Question: So I'm trying to do something "simple" like the mails app where my UITableVieCell subclass tells the user how many items belong in that object. So once I grab my cell, I do this:
'''
if ([map.locations count] > 0) {
UIView *locationsView = [[UIView alloc] initWithFrame:CGRectMake(0, 0, LOCATIONS_VIEW_LENGTH, LOCATIONS_VIEW_LENGTH)]; // LOCATIONS_VIEW_LENGTH is 20.0
locationsView.frame = CGRectMake((cell.contentView.frame.size.width - 45), (cell.contentView.frame.size.height - locationsView.frame.size.height) / 2, LOCATIONS_VIEW_LENGTH, LOCATIONS_VIEW_LENGTH);
locationsView.layer.backgroundColor = [UIColor grayColor].CGColor;
[locationsView.layer setCornerRadius:3];
UIFont *arialFont = [UIFont systemFontOfSize:12.0];
NSString *locationsText = [NSString stringWithFormat:@"%i", [map.locations count]];
CGSize locationsLabelSize = [locationsText sizeWithFont:arialFont constrainedToSize:locationsView.frame.size lineBreakMode:UILineBreakModeTailTruncation];
UILabel *numLocationsLabel = [[UILabel alloc] initWithFrame:CGRectMake((locationsView.frame.size.width - locationsLabelSize.width) / 2, (locationsView.frame.size.height - locationsLabelSize.height) / 2, locationsLabelSize.width, locationsLabelSize.height)];
numLocationsLabel.text = locationsText;
numLocationsLabel.textColor = [UIColor whiteColor];
numLocationsLabel.font = arialFont;
numLocationsLabel.backgroundColor = [UIColor clearColor];
[locationsView addSubview:numLocationsLabel];
[cell.contentView addSubview:locationsView];
}
'''
I originally tried putting this code in an awakeFromNib method of the UITableViewCell, but my '[map.locations count]' was always less than 0 even though in my configureCell method it was not. Not sure why that is, in any case, I call configureCell in my cellForRowAtIndexPath method and it does the above code. It looks pretty horrible.
Screnshot:

What does Apple do to make theirs so nice in mail? Thanks!
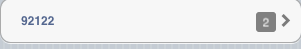
Answer: Refer <URL> link as it contains sourcode also.Hope helpful.
Also refer <URL> in link